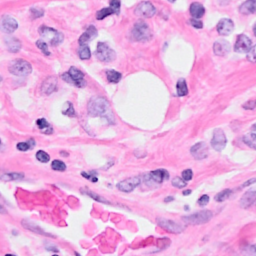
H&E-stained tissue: Breast